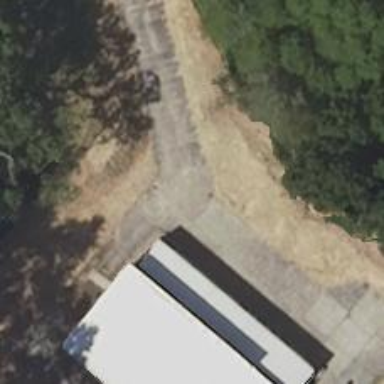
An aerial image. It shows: Concrete driveway.